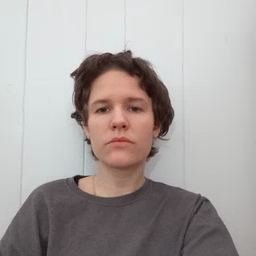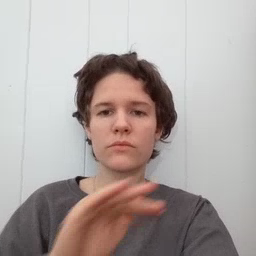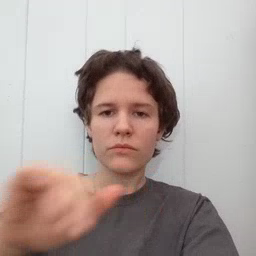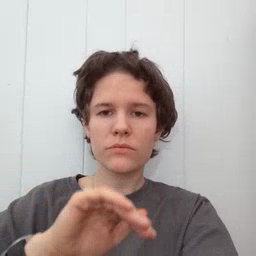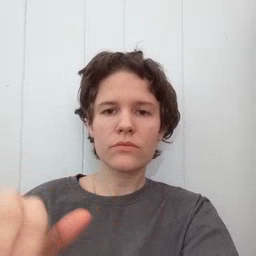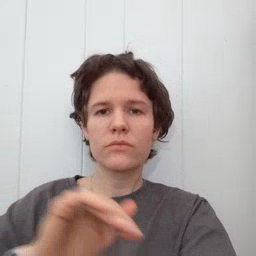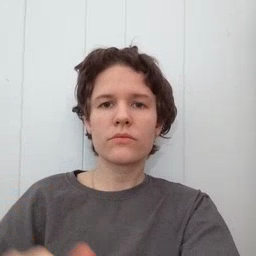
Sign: pool